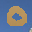
Label: 0